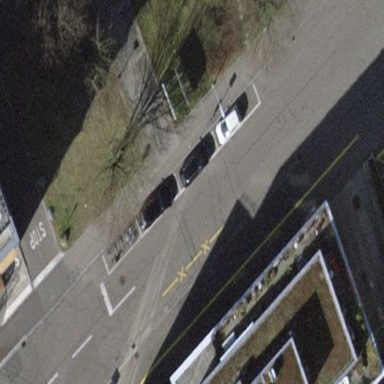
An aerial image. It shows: Parking lane designated for parking.